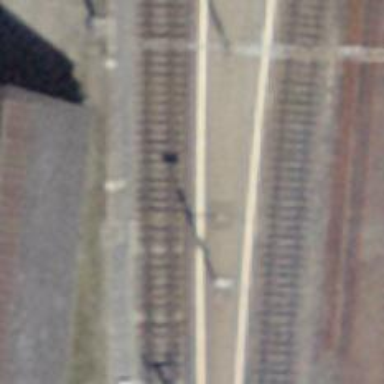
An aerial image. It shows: Railway switch.